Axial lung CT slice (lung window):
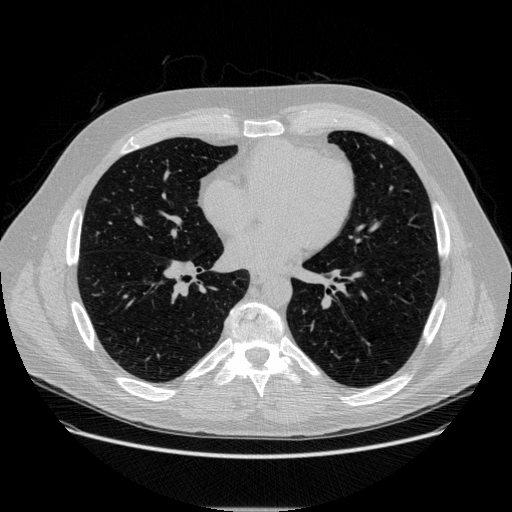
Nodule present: no